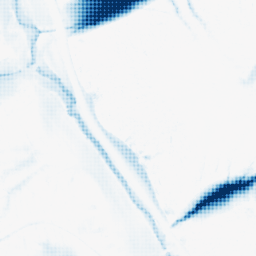
Category: morphological
Decomposition family: morphological_ellipse
Decomposition parameters: operation: closing
width: 50
height: 30
Upsampling method: sinc_hamming
Upsampling parameters: scale: 8
kernel_size: 8
Upsampling scale: 8